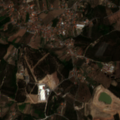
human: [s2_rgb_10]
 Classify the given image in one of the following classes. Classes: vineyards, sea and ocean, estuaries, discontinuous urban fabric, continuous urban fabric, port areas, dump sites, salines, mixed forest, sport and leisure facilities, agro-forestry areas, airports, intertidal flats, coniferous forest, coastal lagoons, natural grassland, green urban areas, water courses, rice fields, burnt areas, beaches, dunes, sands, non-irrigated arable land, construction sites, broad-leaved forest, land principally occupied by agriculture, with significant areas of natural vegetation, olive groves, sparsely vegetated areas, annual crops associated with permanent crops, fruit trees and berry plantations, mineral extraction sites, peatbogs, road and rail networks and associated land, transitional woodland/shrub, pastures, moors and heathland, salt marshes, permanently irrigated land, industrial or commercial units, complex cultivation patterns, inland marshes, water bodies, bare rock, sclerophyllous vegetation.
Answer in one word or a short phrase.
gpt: discontinuous urban fabric, mineral extraction sites, complex cultivation patterns, broad-leaved forest, mixed forest